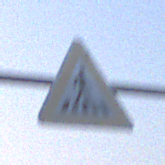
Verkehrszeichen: FussgaengerueberwegLinks
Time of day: SunriseSunset
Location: Outdoor (Urban)
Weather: Clear
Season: NotSpecified
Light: Natural